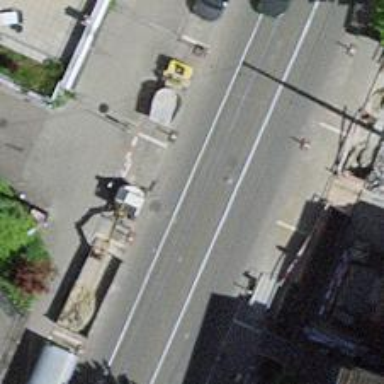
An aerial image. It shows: Railway crossing.